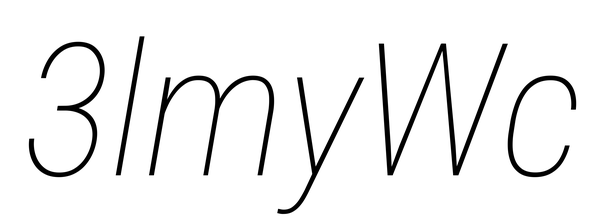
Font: Roboto-Italic_Condensed_Thin_Italic